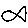
Label: fish